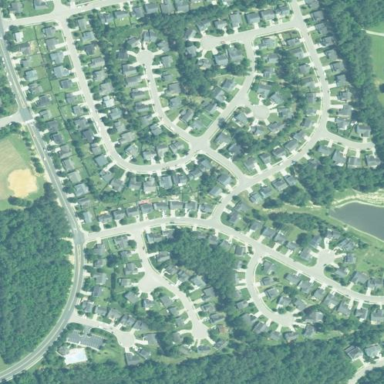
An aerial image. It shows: Residential area within neighborhood.